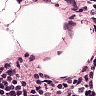
Metastatic tissue present: no